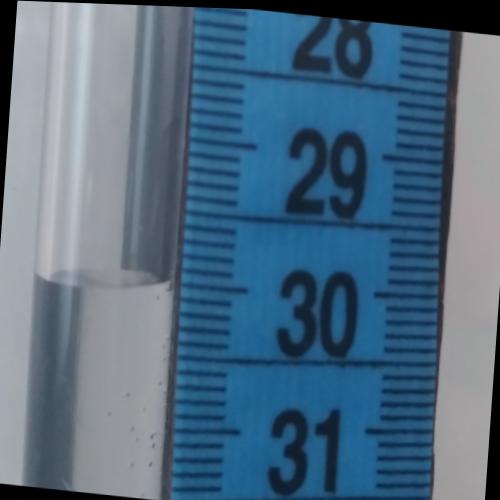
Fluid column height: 30.0 cm